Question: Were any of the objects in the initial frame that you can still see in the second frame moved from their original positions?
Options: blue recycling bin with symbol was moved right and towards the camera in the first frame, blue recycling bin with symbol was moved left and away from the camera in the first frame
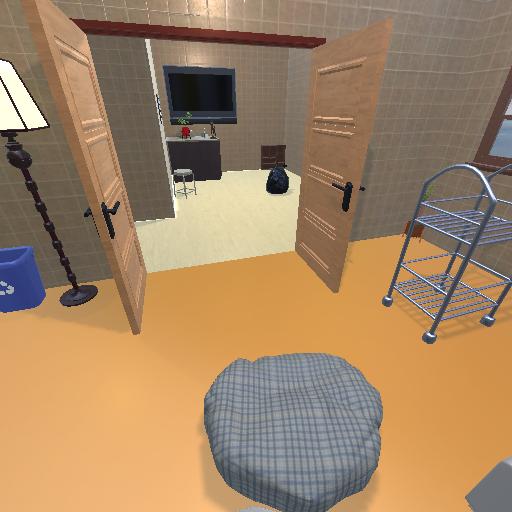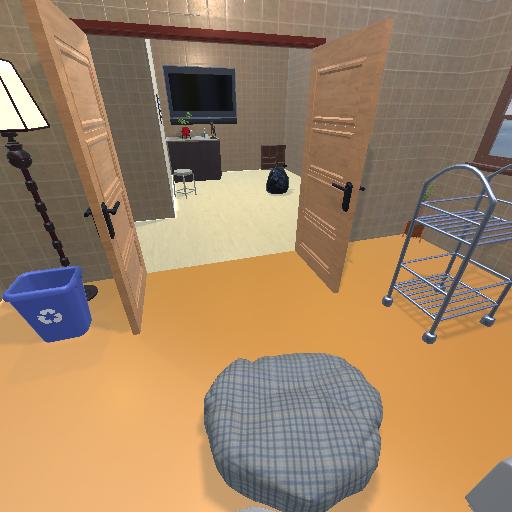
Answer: blue recycling bin with symbol was moved right and towards the camera in the first frame